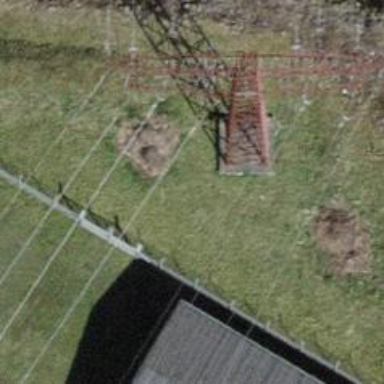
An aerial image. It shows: Power line with three cables.